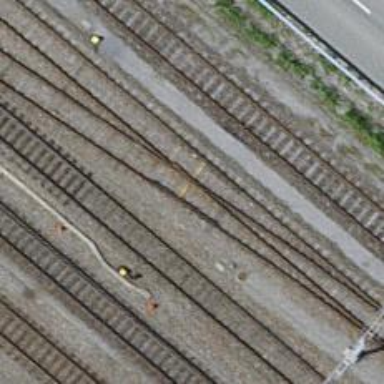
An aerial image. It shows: Siding railway track with electrified contact line.